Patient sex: M
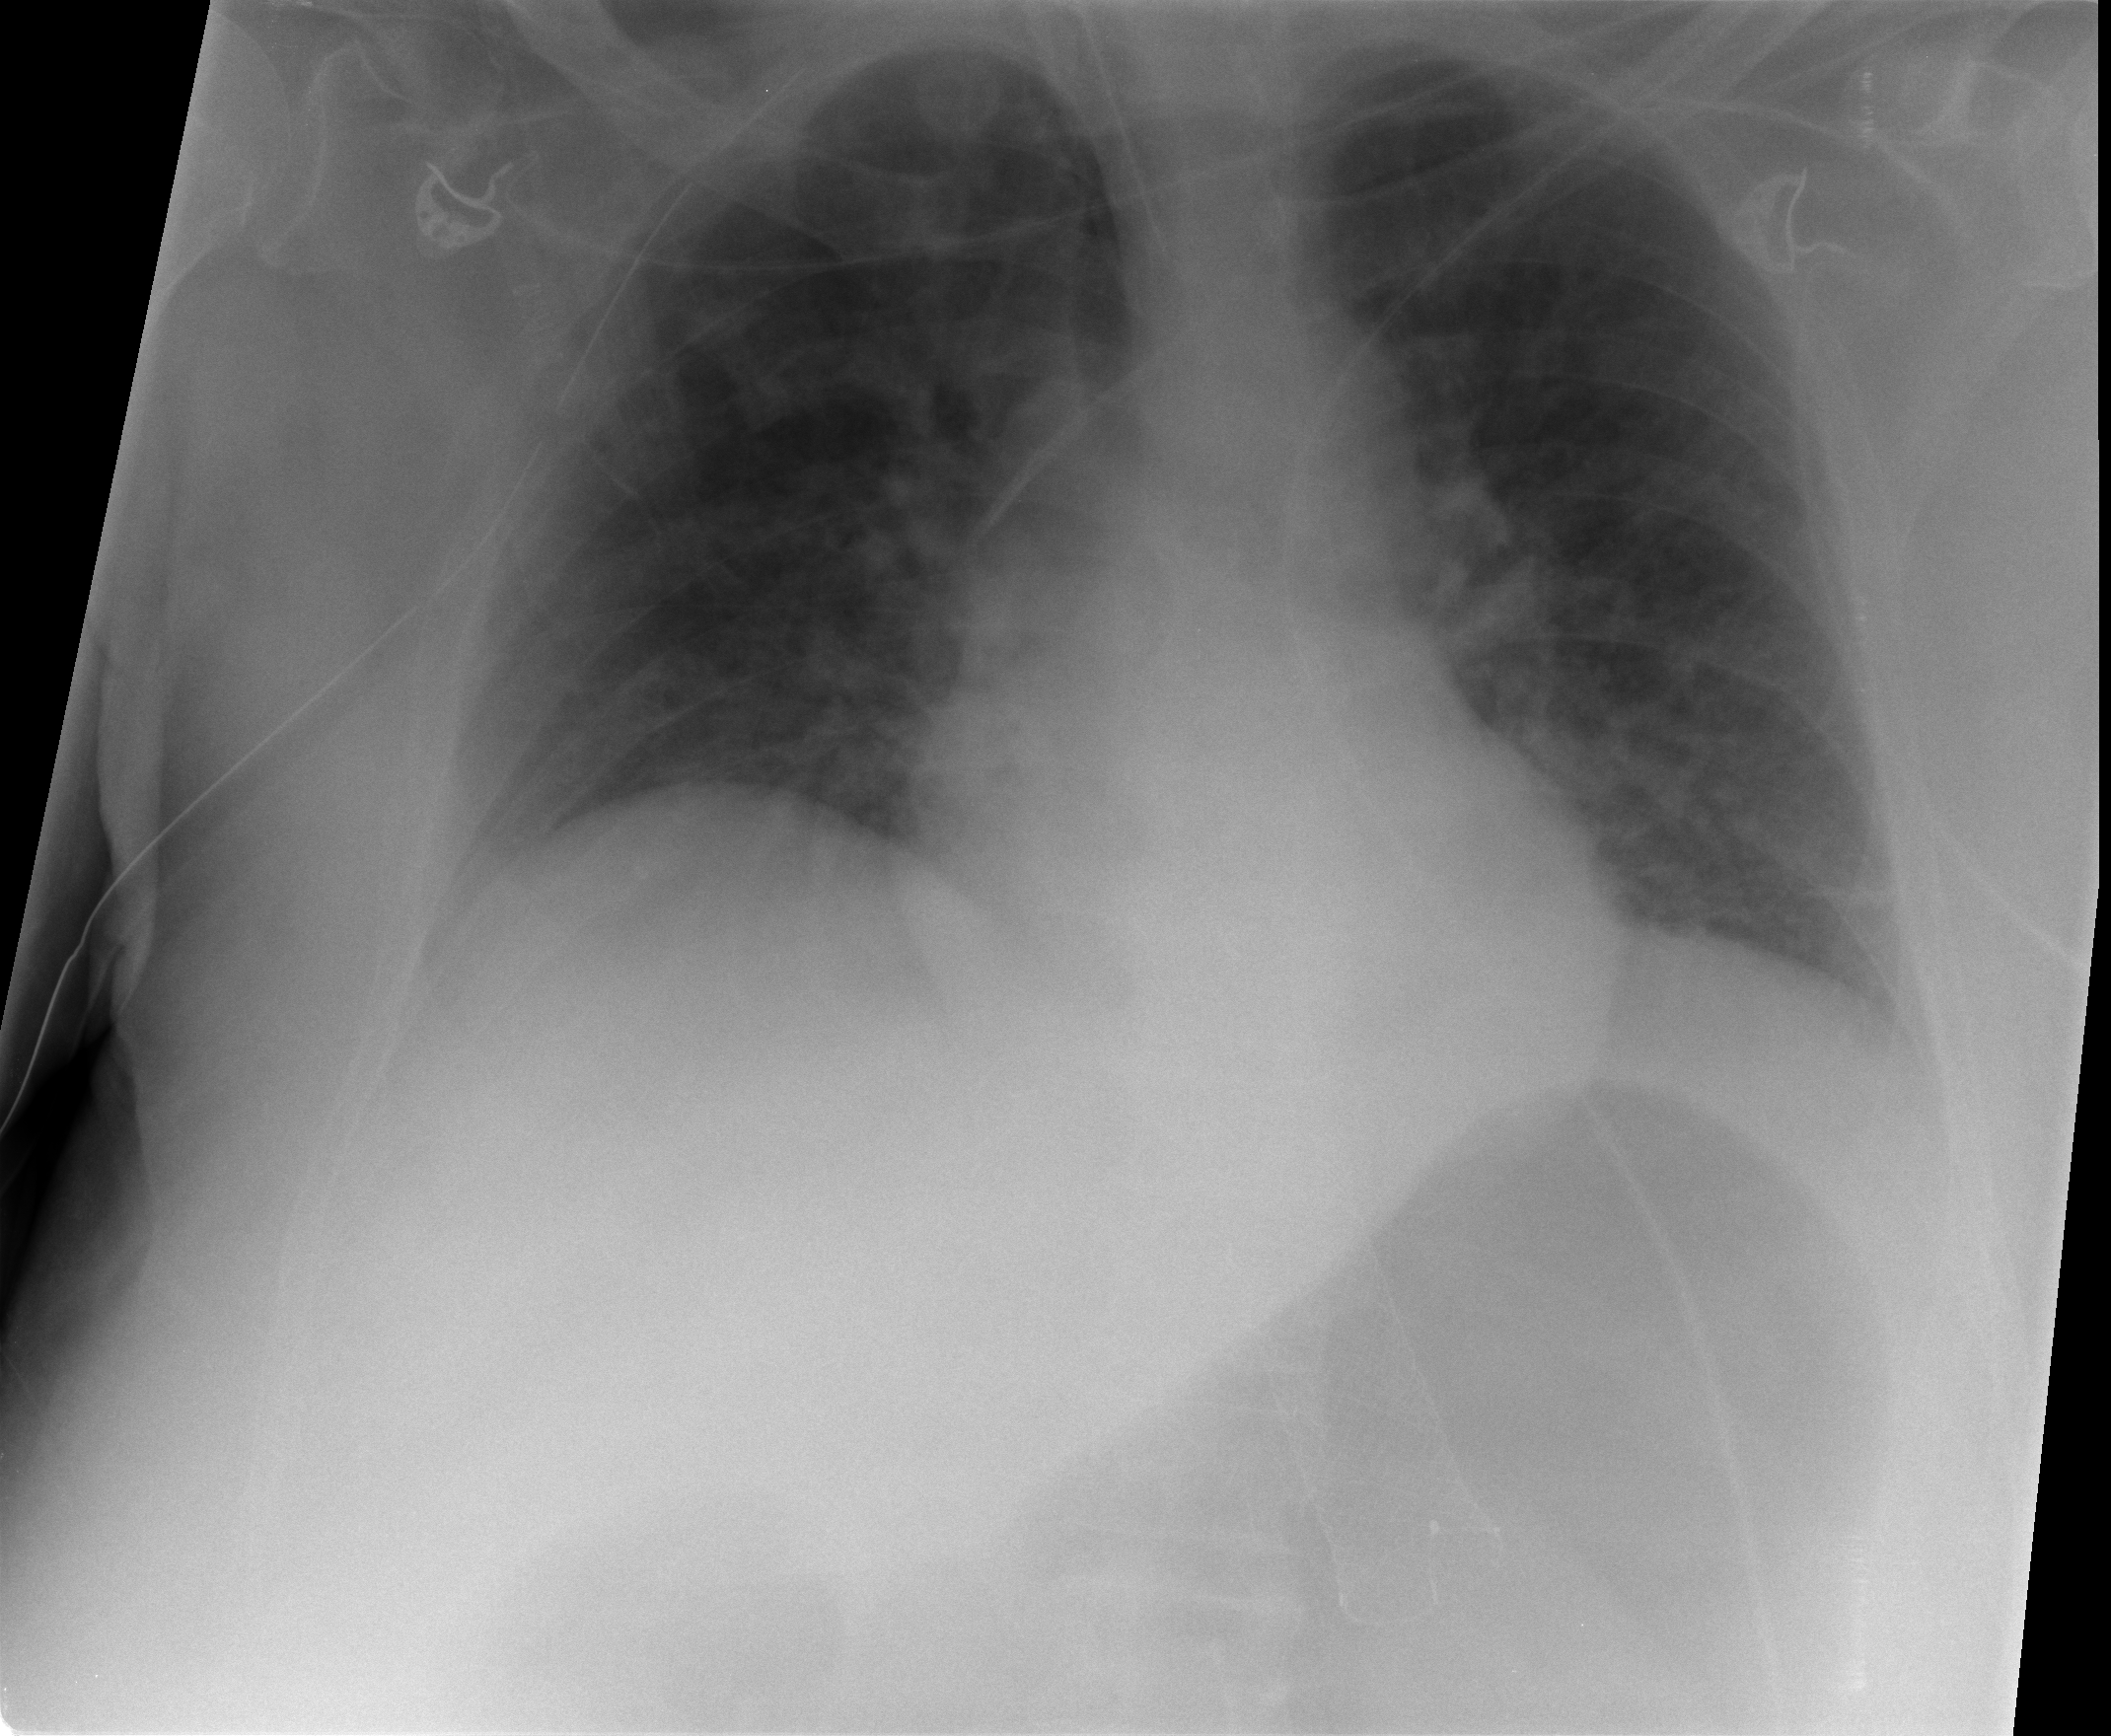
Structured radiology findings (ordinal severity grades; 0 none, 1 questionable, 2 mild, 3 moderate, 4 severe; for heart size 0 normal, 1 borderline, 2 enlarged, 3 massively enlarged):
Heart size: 0
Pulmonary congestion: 1
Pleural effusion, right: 1
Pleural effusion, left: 2
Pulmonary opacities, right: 2
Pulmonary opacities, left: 2
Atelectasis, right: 2
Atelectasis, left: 2